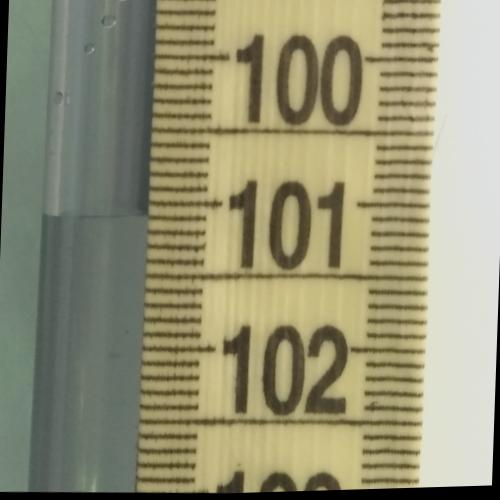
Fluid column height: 101.1 cm